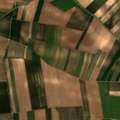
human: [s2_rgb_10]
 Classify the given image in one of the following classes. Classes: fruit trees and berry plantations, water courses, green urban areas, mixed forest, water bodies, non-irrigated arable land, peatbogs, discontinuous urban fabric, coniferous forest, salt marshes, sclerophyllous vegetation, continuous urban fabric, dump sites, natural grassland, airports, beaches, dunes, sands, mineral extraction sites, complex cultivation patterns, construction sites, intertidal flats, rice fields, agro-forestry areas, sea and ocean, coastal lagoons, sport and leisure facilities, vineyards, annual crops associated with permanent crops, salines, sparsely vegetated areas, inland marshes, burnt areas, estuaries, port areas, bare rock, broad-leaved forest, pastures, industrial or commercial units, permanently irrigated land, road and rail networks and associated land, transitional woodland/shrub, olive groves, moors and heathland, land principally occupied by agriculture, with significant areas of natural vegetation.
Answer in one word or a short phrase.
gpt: non-irrigated arable land, vineyards